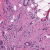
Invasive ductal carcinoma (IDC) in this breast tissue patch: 1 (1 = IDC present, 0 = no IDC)